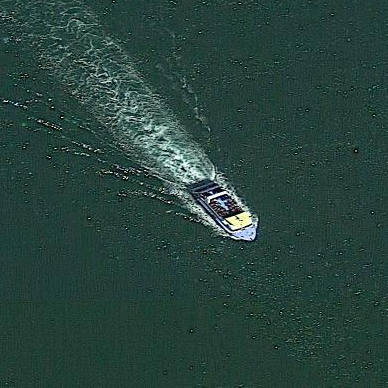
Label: civil